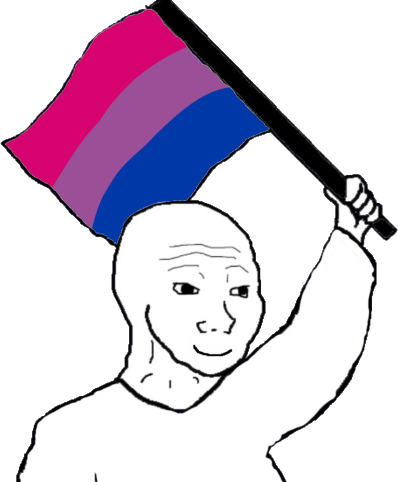
Label: 5_Bloomer